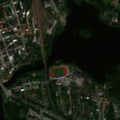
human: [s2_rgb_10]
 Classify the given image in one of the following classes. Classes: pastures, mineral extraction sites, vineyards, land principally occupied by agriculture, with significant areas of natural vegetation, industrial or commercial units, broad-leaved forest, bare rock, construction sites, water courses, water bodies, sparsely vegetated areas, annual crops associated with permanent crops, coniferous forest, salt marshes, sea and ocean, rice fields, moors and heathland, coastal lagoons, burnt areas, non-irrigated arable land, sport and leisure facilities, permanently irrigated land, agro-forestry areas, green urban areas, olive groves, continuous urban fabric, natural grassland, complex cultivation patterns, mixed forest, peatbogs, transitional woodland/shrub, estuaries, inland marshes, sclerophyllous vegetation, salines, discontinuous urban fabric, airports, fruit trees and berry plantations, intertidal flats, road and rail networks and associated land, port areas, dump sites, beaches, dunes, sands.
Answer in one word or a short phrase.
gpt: discontinuous urban fabric, industrial or commercial units, water bodies